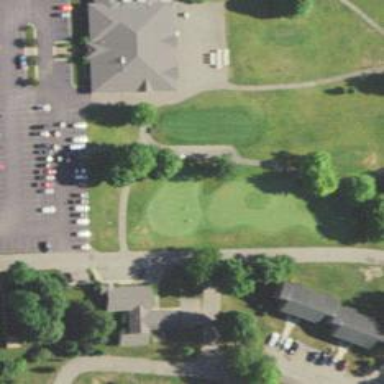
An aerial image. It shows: Golf cartpath that is also road path.